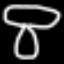
Label: mushroom